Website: macys
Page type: newsletter-management
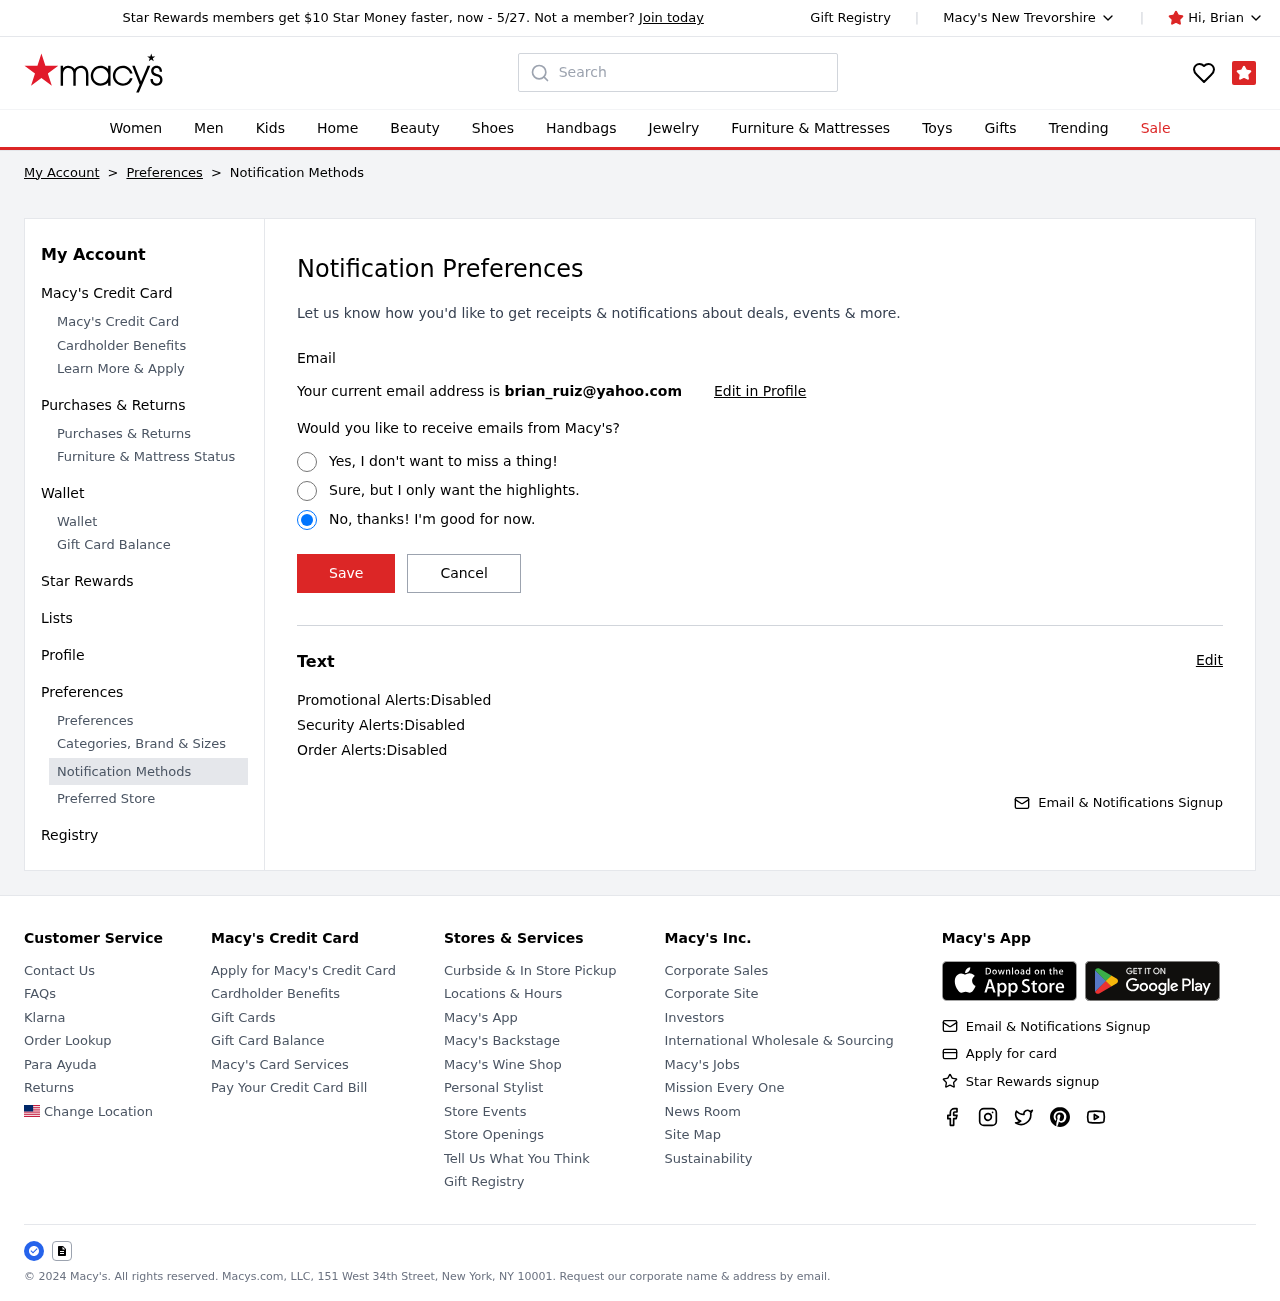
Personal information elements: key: PII_CITY
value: New Trevorshire
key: PII_EMAIL
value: brian_ruiz@yahoo.com
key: PII_FIRSTNAME
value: Brian
Search elements: key: HEADER_SEARCH
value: Search